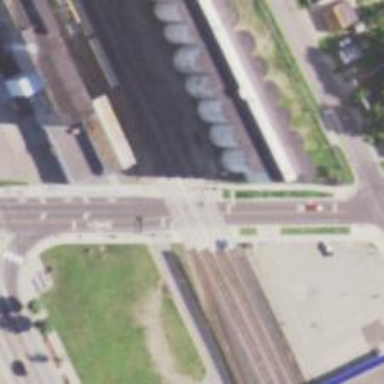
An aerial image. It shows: Railway crossing.